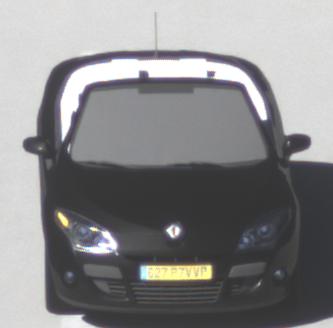
Make: Renault
Model: Mégane Coupé-Cabriolet 1.6 16V 110
Detailed model: Mégane (III) Coupé-Cabriolet
Model produced from: 2010/06
Model produced until: 2013/03
Doors: 2
Color: black
Road condition: dry road
Daytime: midday
Contrast: high contrast